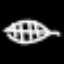
Label: leaf